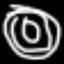
Label: donut